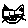
Label: cat